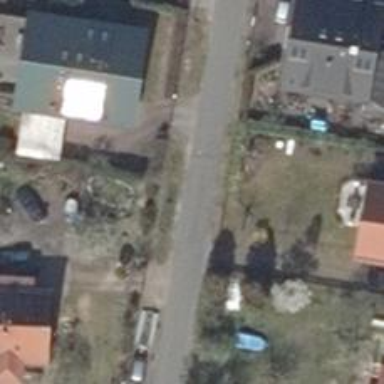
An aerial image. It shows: Footway.